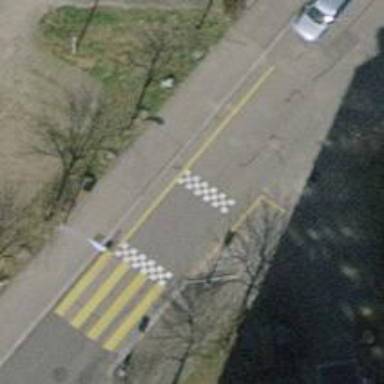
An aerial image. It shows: Table-style traffic calming feature.